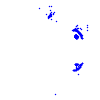
Particle: electron